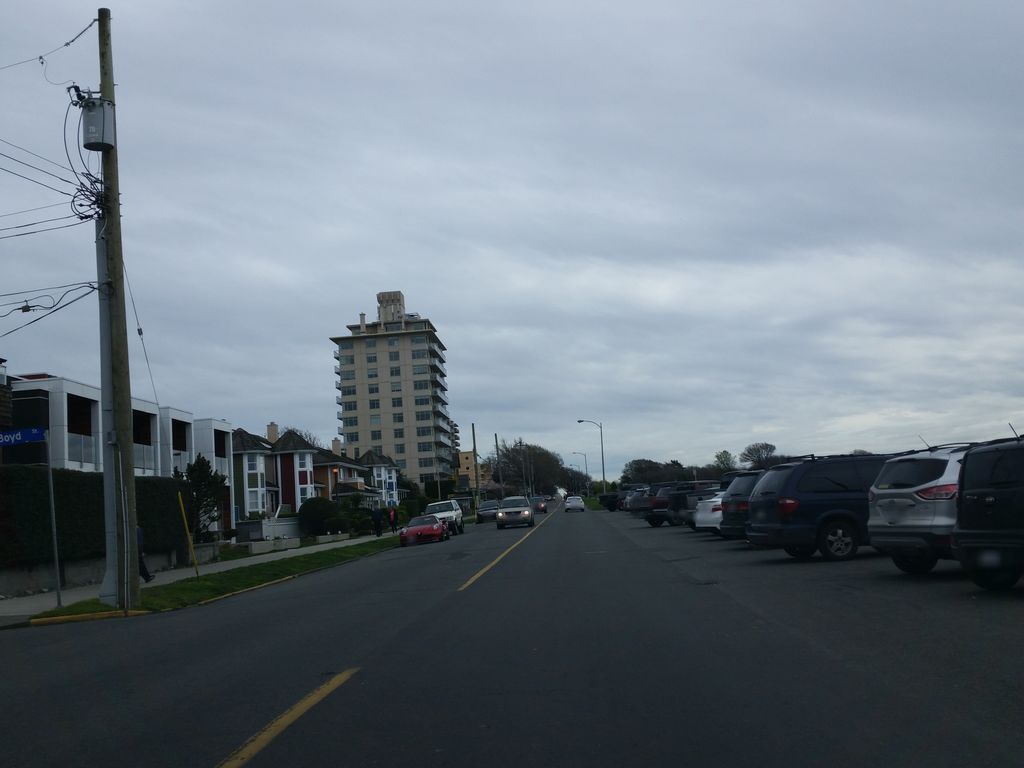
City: victoria